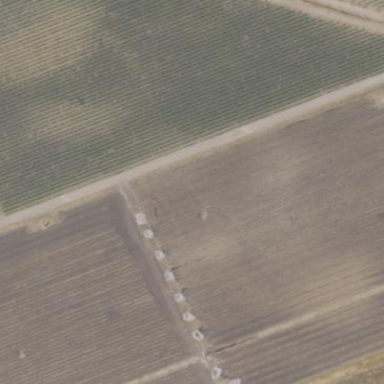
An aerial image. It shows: Vineyard growing grapes.